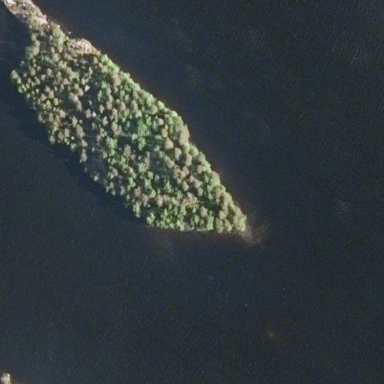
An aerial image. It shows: Islet covered with woodland.